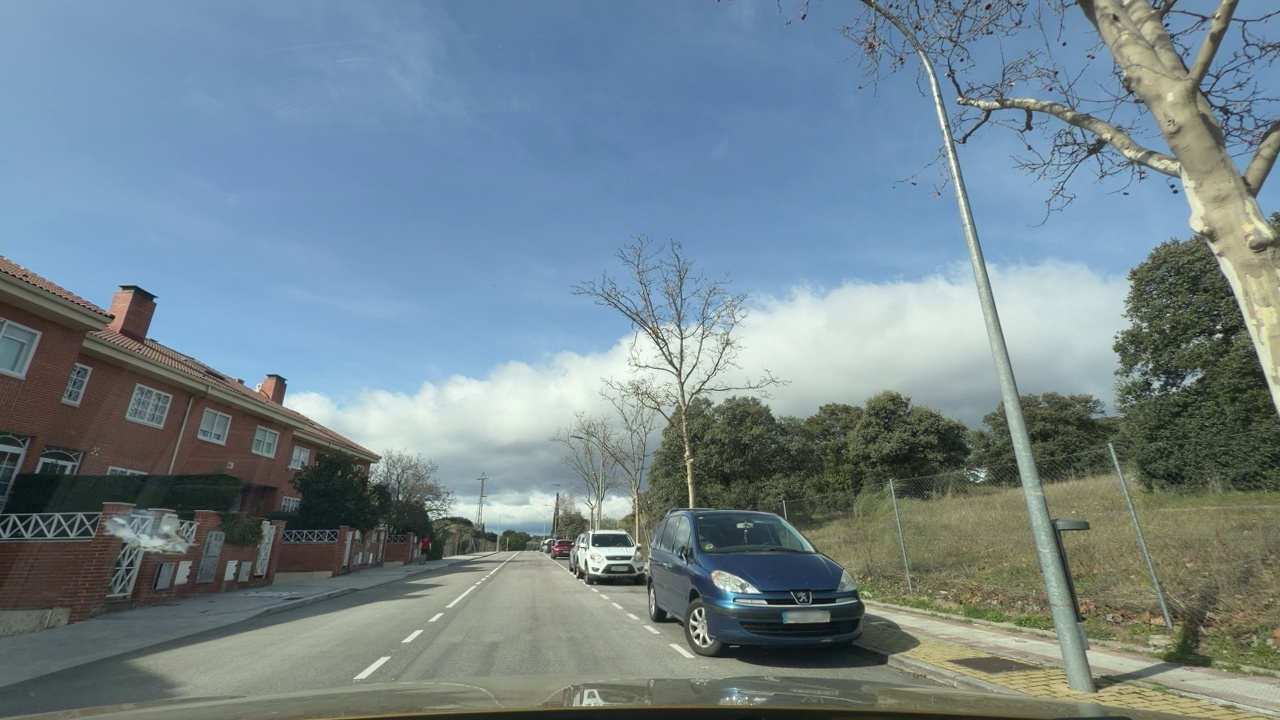
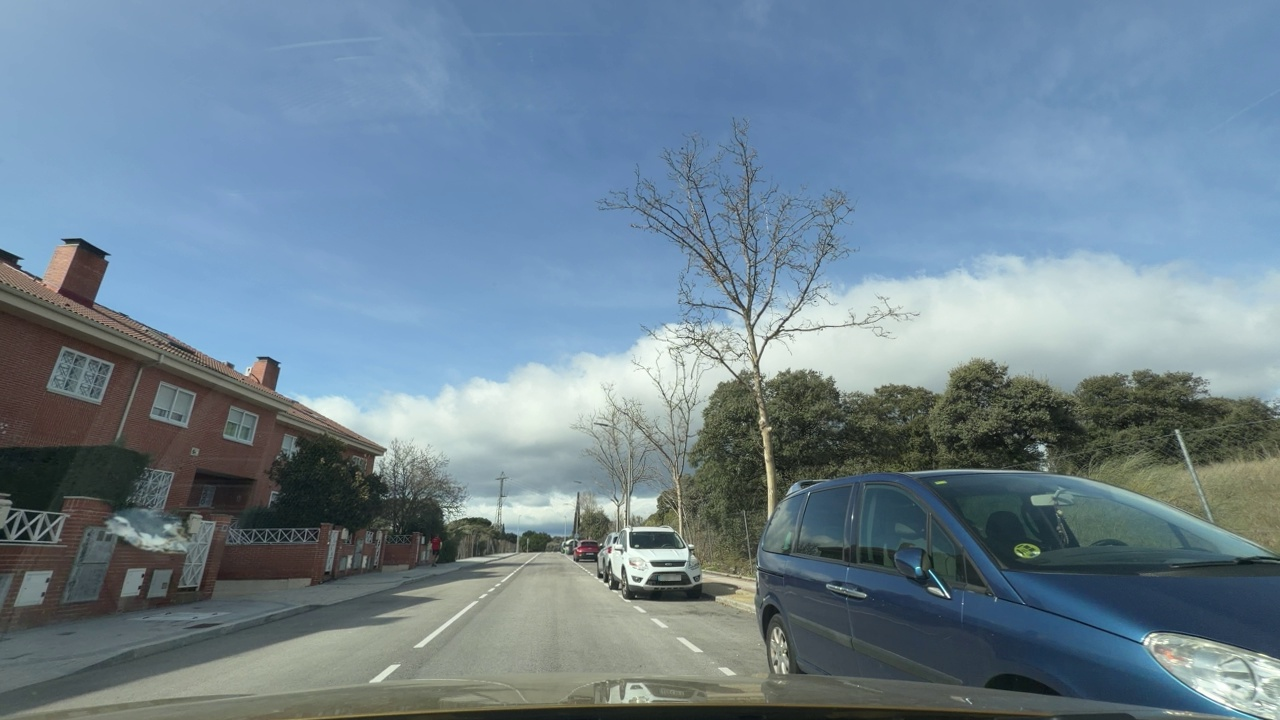
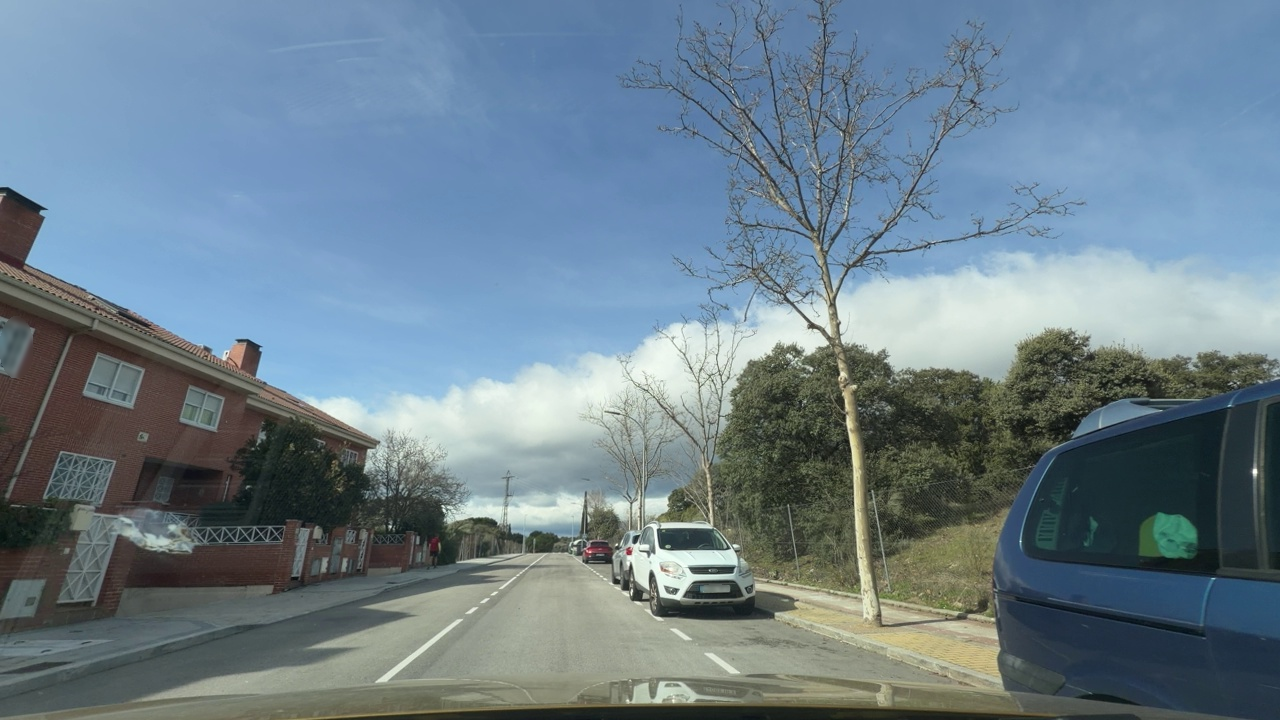
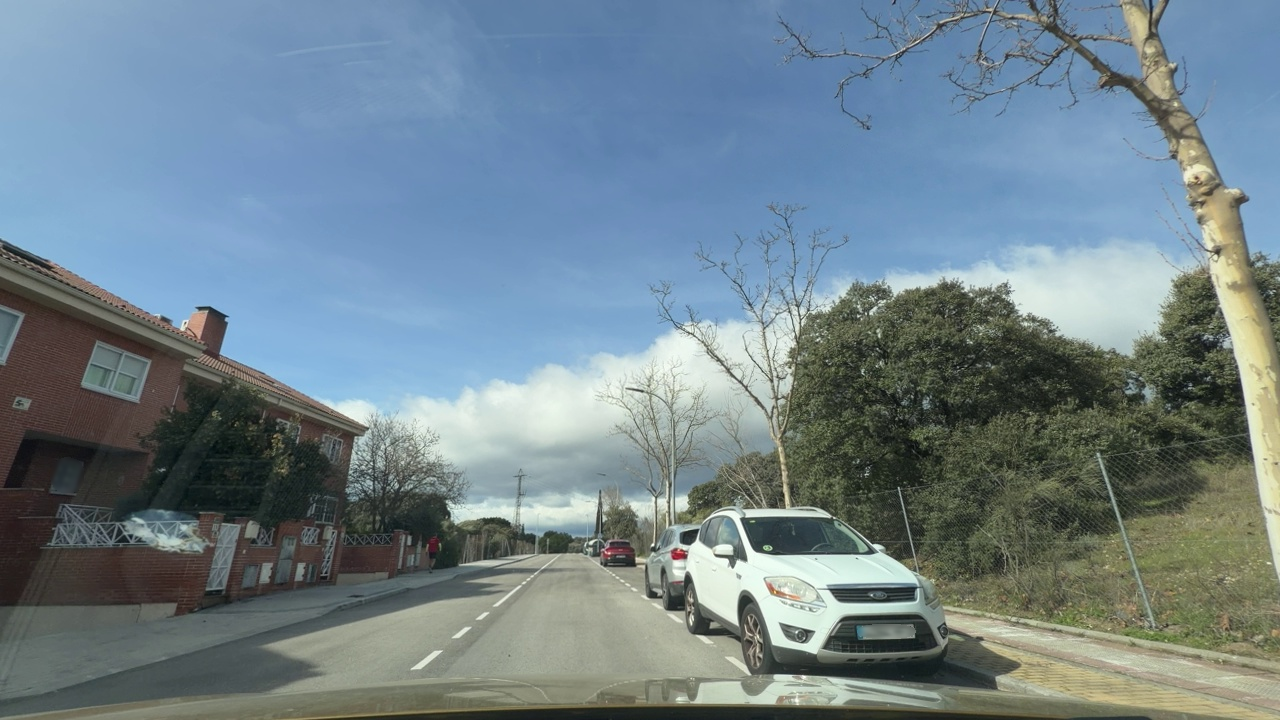
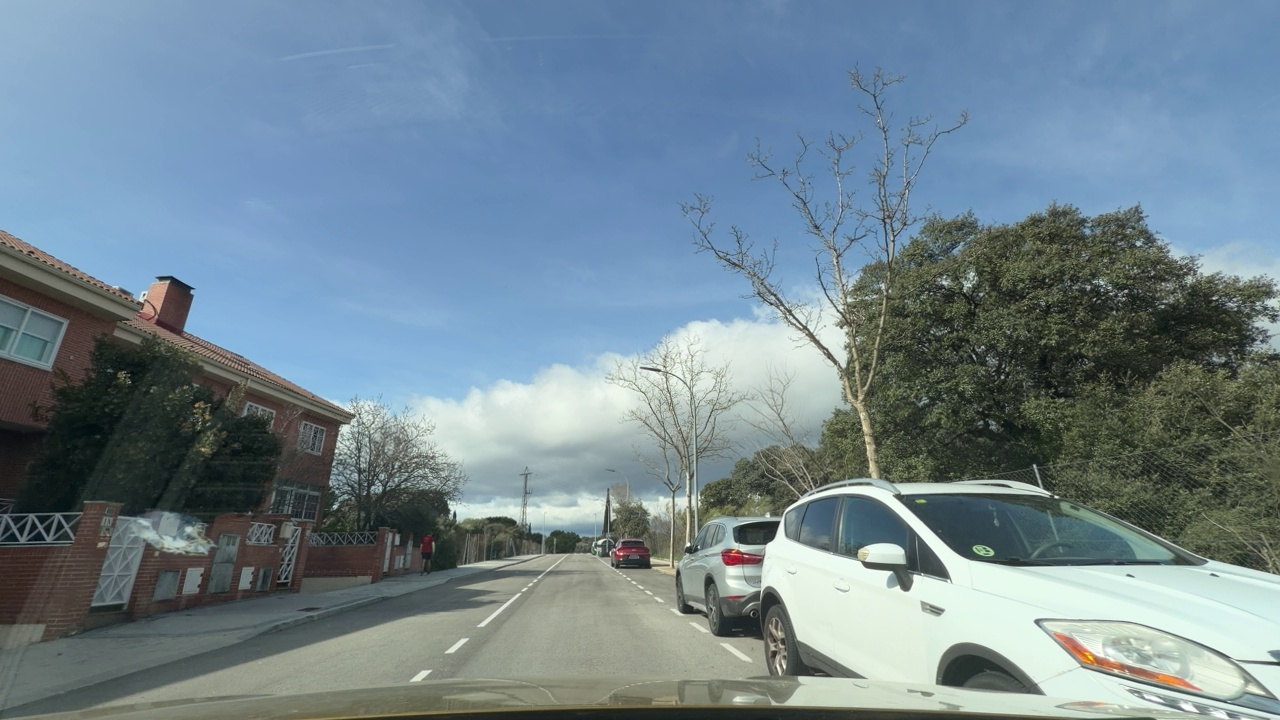
Situation: Lateral parked car
Question: Are vehicles present on the right side of the ego lane?
Answer: Yes
Reasoning: There are some parallel lateral parked cars on the right. It can be seen a blue, white grey and red cars

Situation: Lateral parked car
Question: Are vehicles parked parallel or perpendicular to the roadway near the ego lane?
Answer: Yes
Reasoning: Vehicles are parked parallel to the ego lane

Situation: Lateral parked car
Question: Does the environment indicate an urban road where curbside parking is permitted?
Answer: Yes
Reasoning: Based on the low height buildings, vegeation and presence of curb, it is a curbside parking situation because of the urban road

Situation: Lateral parked car
Question: Is the ego vehicle traveling in a middle lane with traffic lanes on both sides?
Answer: No
Reasoning: Ego is travelling in a two-way road, driving in the right lane

Situation: Lateral parked car
Question: Are vehicles present on the left side of the ego lane?
Answer: No
Reasoning: There is no presence of vehicles parked on the left in this sequence of pictures